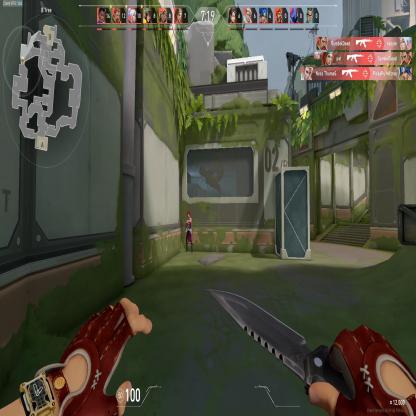
Label: enemy